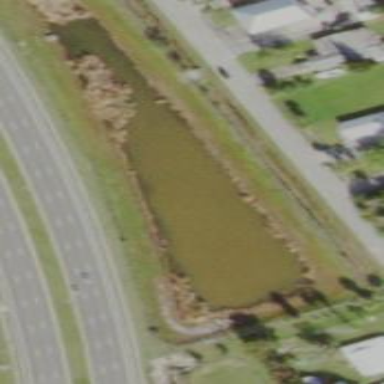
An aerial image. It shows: Retention basin with water.